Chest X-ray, PA view. Patient: 66 years old, sex M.
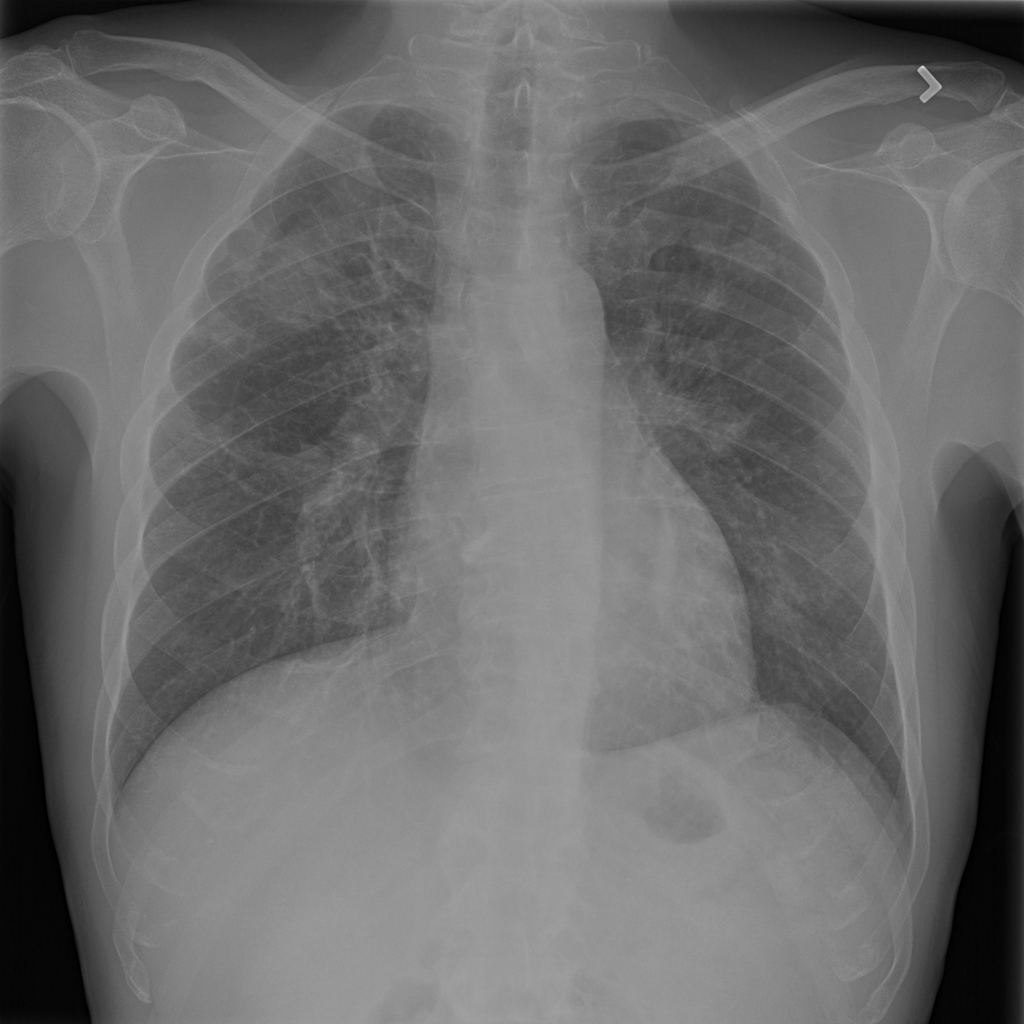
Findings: Atelectasis, Nodule